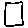
Label: square